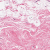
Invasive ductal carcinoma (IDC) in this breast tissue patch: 0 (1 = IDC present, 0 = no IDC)